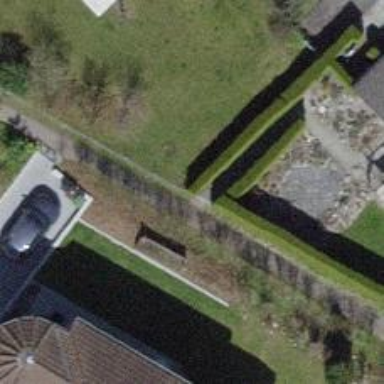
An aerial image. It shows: Hedge barrier.